Field crop: tomato
Growth stage: 1
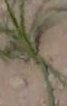
Species: cyperus